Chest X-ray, PA view. Patient: 46 years old, sex F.
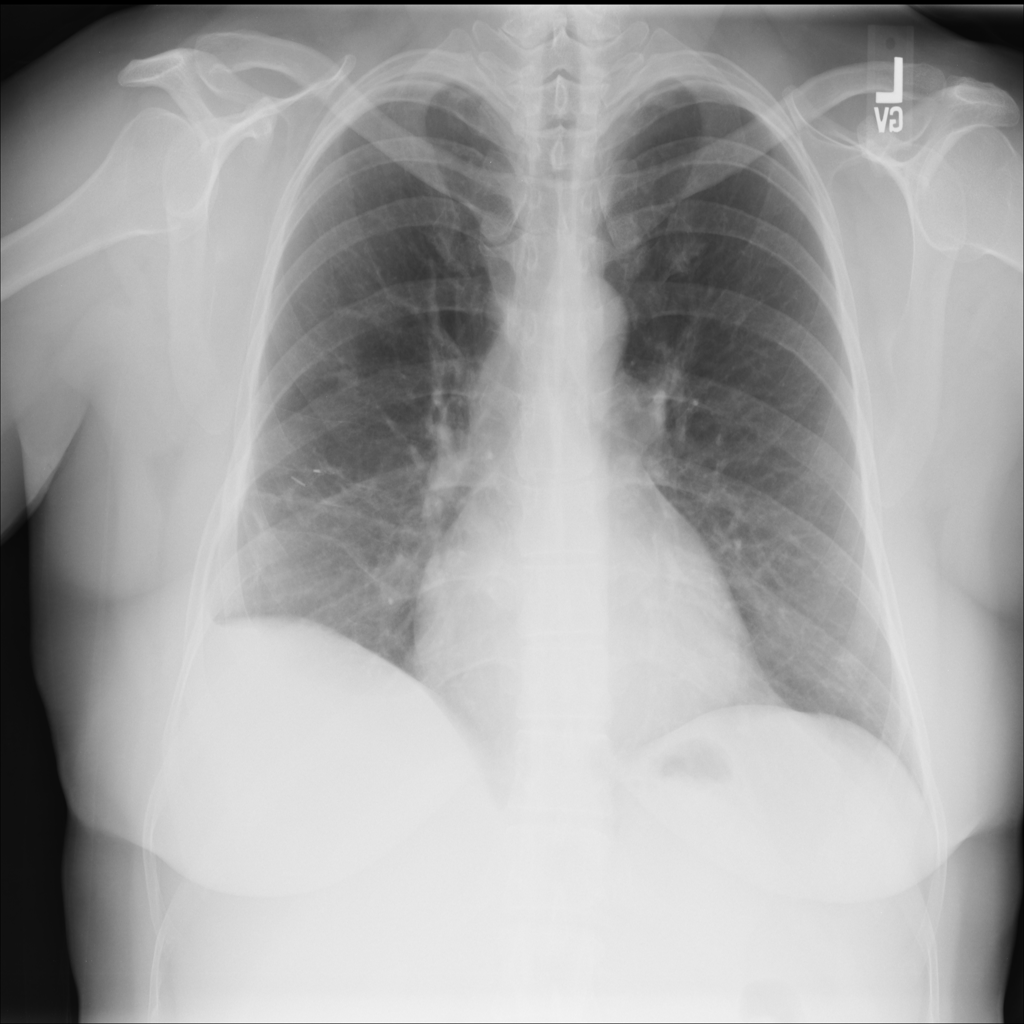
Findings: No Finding